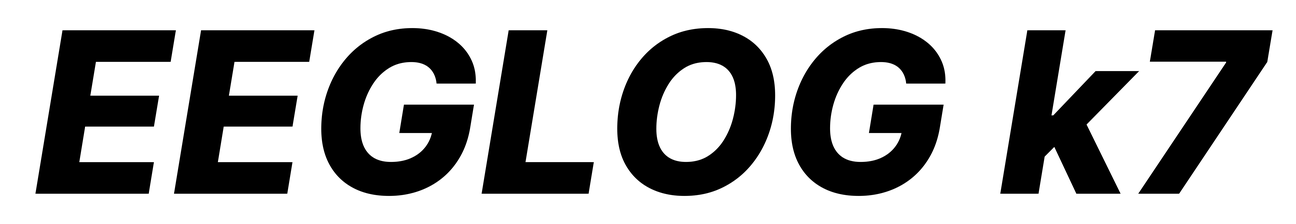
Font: Inter-Italic_ExtraBold_Italic